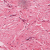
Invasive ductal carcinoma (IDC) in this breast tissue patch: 1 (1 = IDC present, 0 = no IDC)